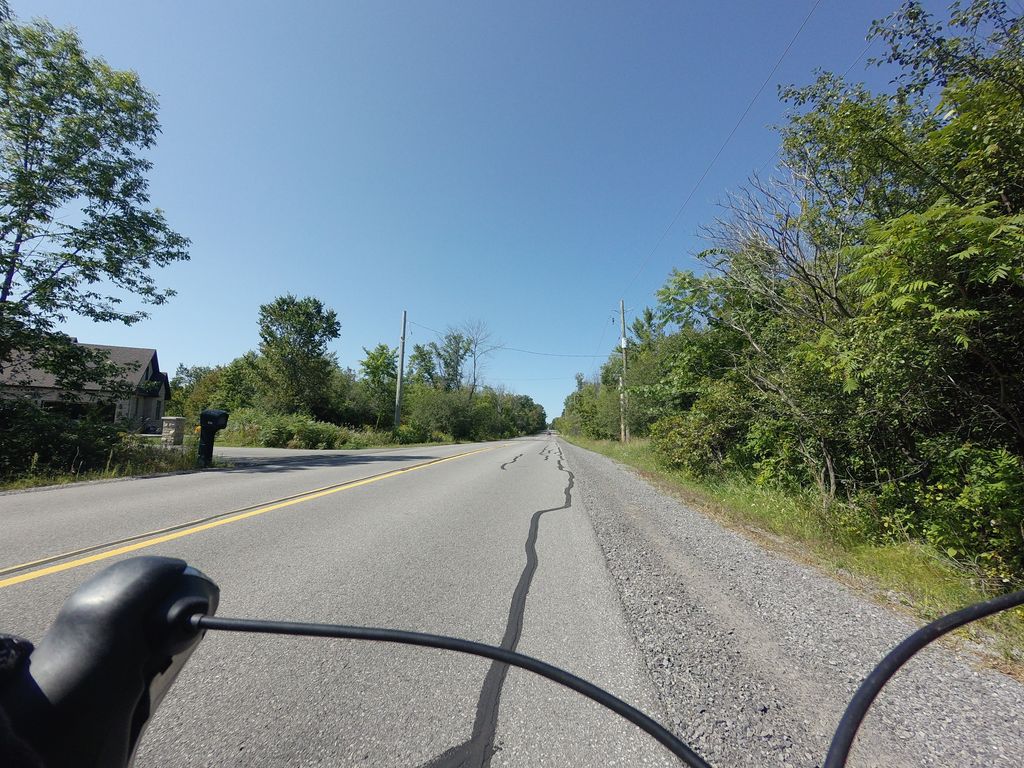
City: ottawa-gatineau